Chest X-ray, PA view. Patient: 31 years old, sex M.
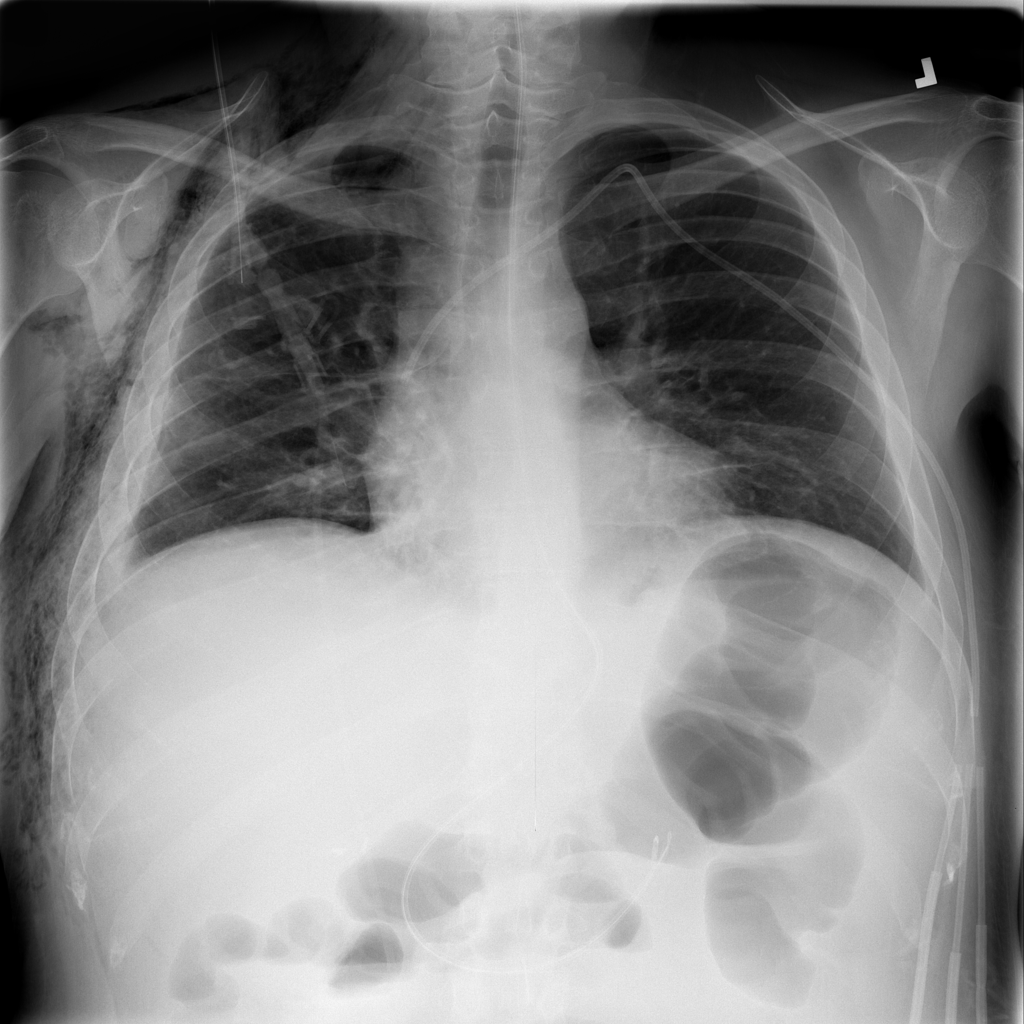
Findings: Atelectasis